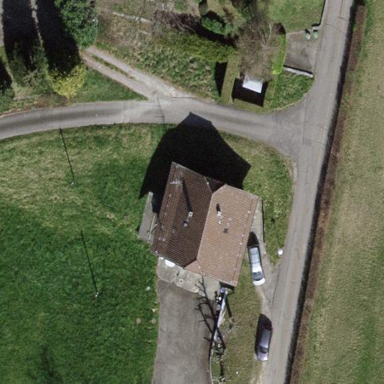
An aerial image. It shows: Half-hipped roof house.